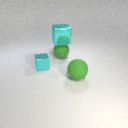
small cyan metal cube behind large green rubber sphere